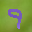
Label: 9